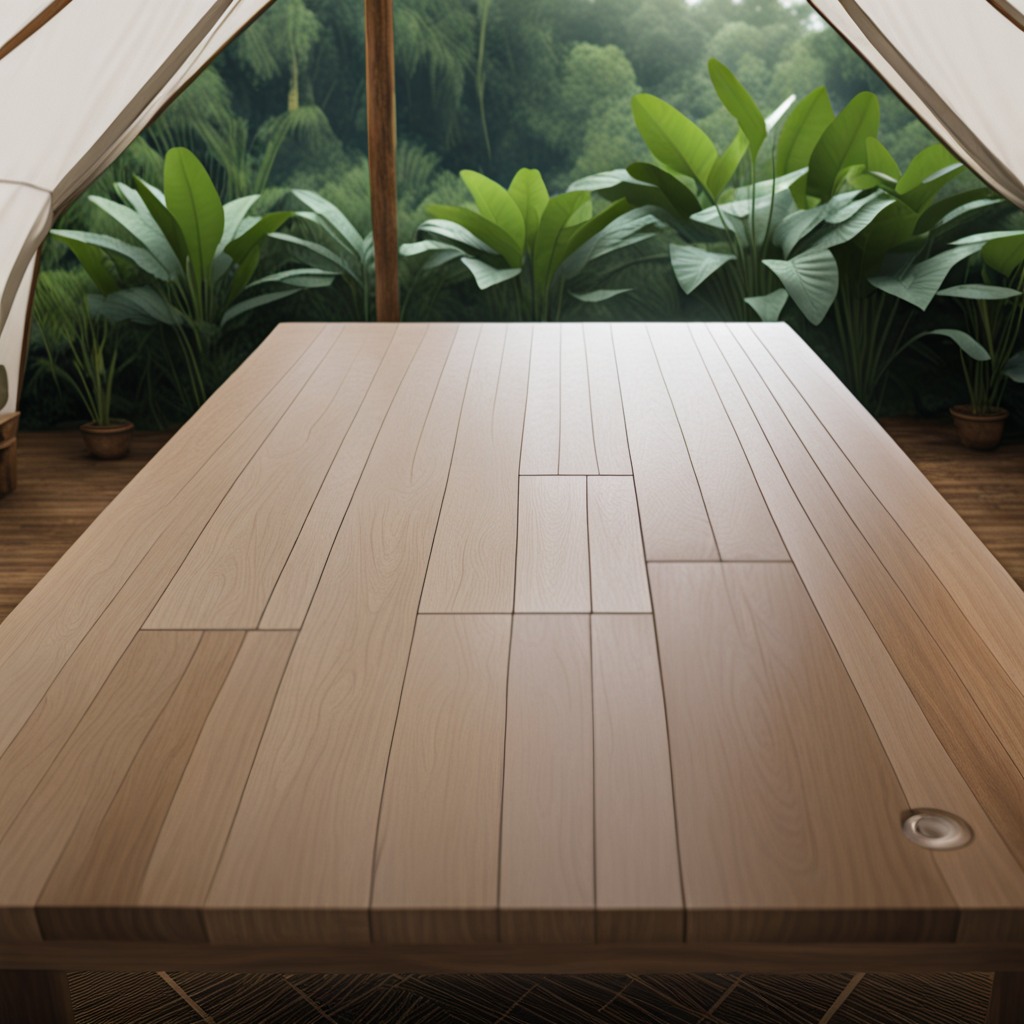
A flat metal washer is lying on a wooden table inside a jungle field workshop tent.